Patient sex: M
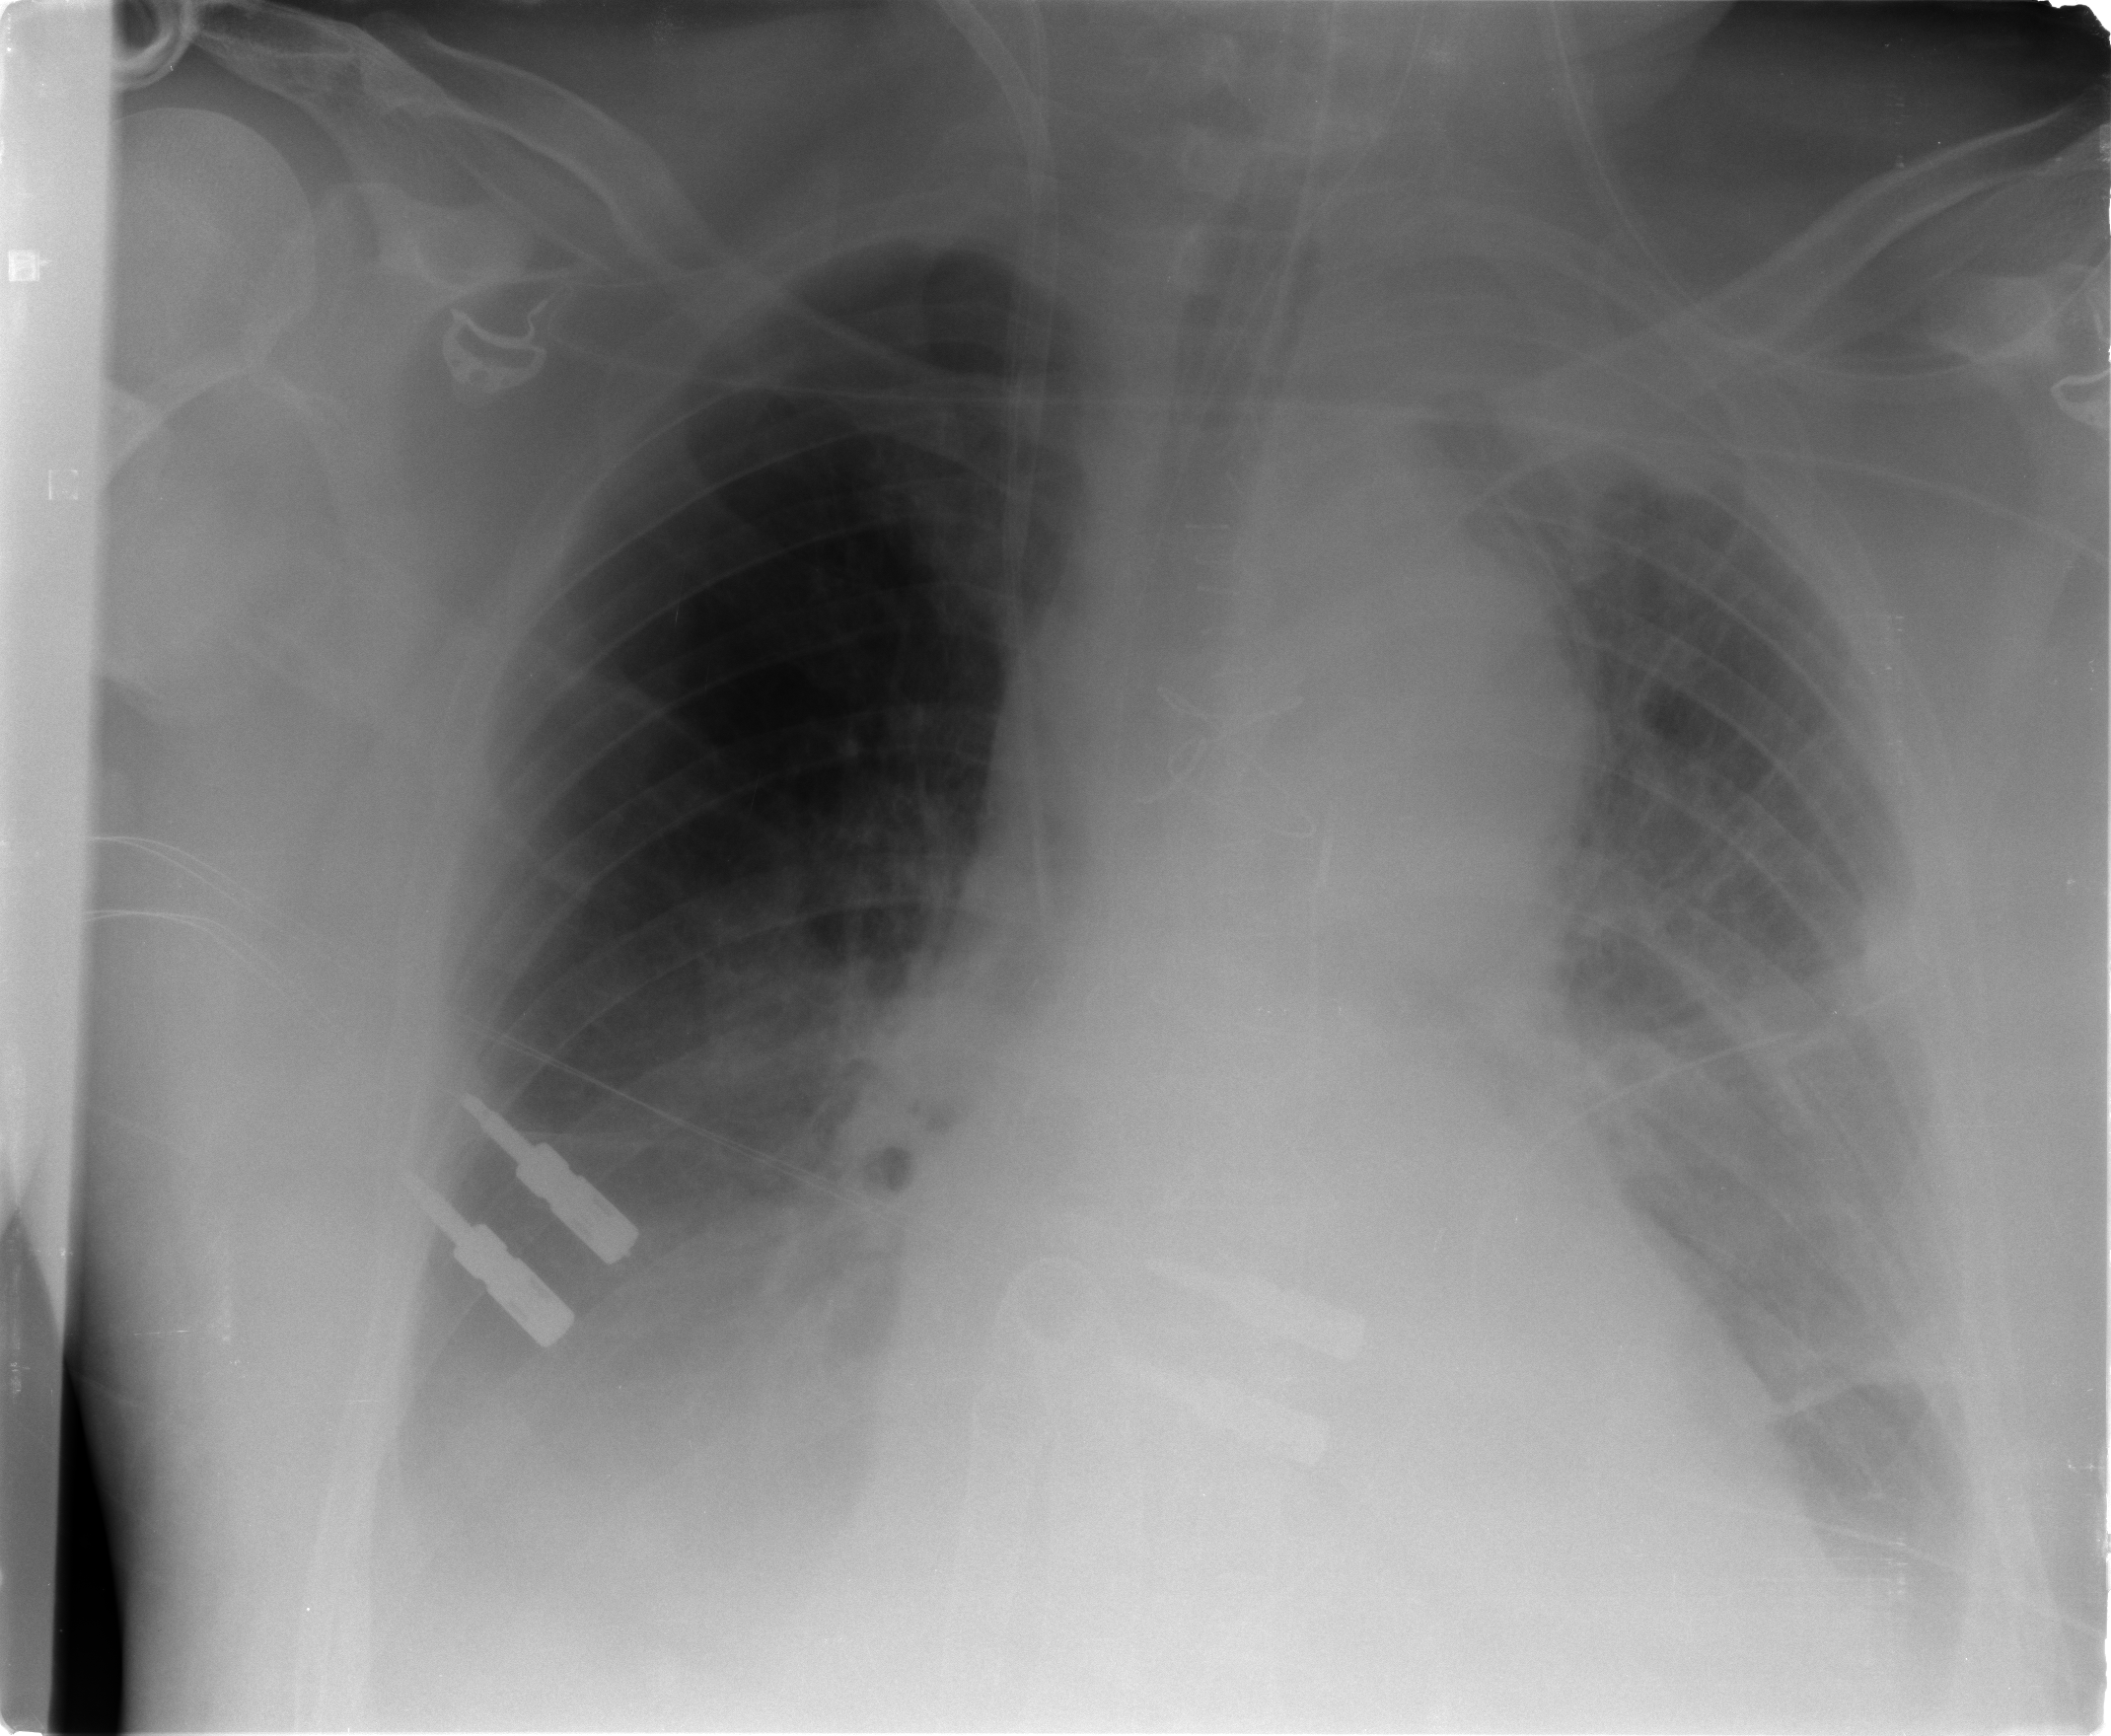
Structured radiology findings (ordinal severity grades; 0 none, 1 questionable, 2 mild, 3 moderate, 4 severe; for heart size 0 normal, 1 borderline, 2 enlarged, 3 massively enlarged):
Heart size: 2
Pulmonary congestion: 2
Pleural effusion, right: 2
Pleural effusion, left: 2
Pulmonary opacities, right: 0
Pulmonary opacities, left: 2
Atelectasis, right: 1
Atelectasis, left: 3